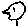
Label: bird